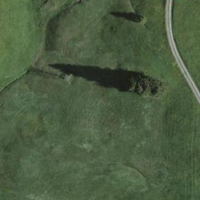
EUNIS habitat code: 25
Species observed at this site:
Plantago media